Aerial crown-view tile of a tropical tree (Barro Colorado Island, Panama), acquired 20250715:
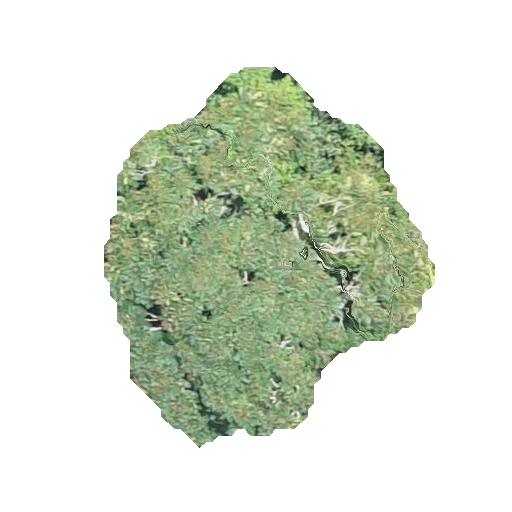
Species: Jacaranda copaia
GBIF accepted scientific name: Jacaranda copaia
Crown area: 123.42 m²